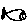
Label: fish